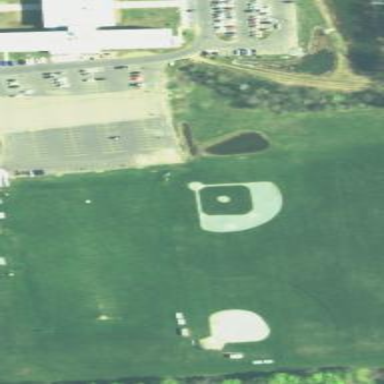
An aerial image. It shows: Baseball pitch for leisure land.